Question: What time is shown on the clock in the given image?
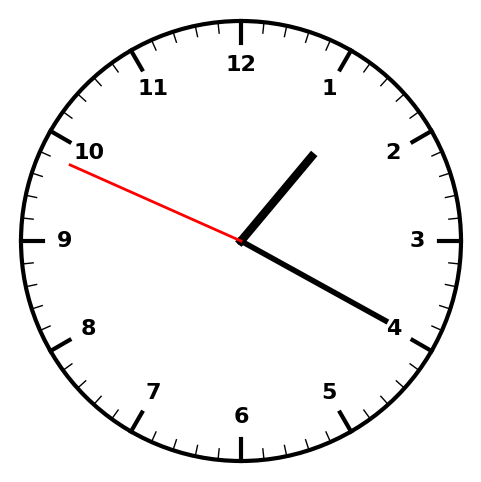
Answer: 01:19:49